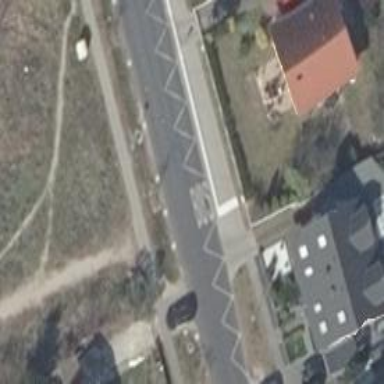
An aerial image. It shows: Residential road with asphalt surface. It has separate sidewalks on both sides.